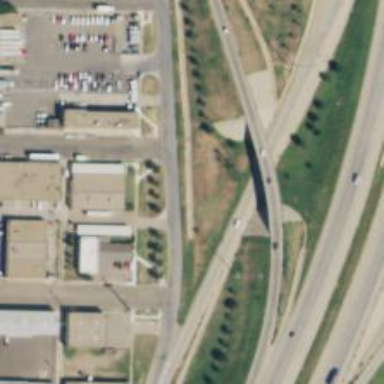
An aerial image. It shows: Secondary road with frontage road alongside.